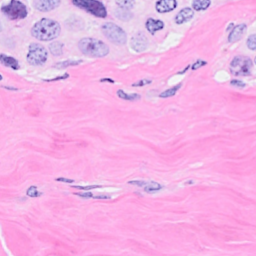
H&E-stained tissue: Breast